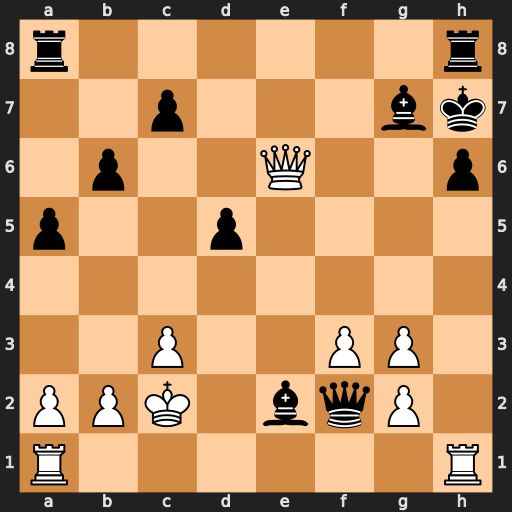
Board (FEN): r6r/2p3bk/1p2Q2p/p2p4/8/2P2PP1/PPK1bqP1/R6R
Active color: w
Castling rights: -
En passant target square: -
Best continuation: Rxh6+ Bxh6 Qf7+ Bg7 Rh1#